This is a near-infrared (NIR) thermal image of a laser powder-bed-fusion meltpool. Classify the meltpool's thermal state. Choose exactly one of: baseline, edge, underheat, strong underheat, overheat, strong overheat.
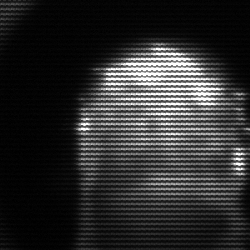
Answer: baseline